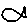
Label: fish